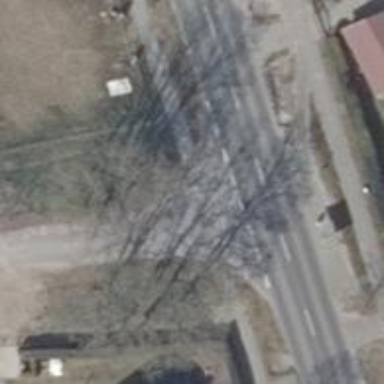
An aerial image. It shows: Unmarked crossing on the road.